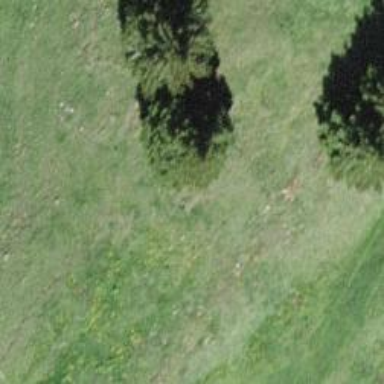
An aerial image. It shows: Needle-leaved tree in natural setting.